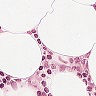
Metastatic tissue present: no